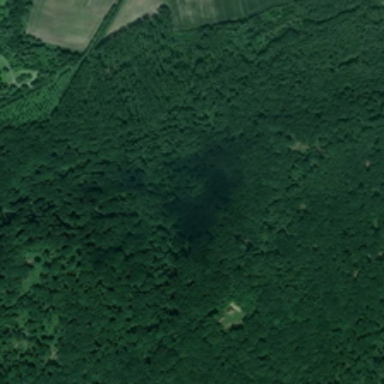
Many green trees form a piece of forest .